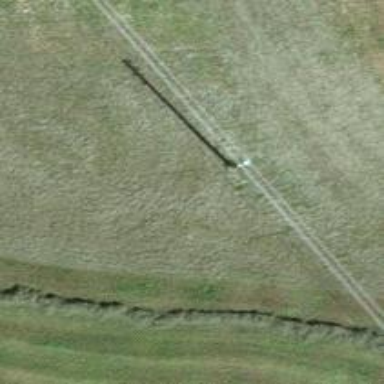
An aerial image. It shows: Minor power line.